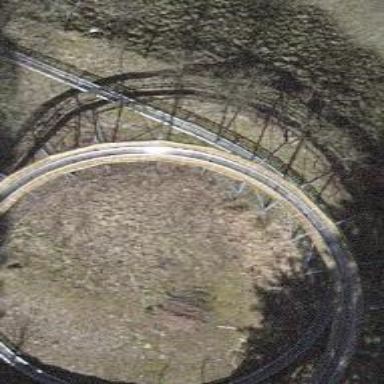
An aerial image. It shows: Bridge leading to summer toboggan attraction.